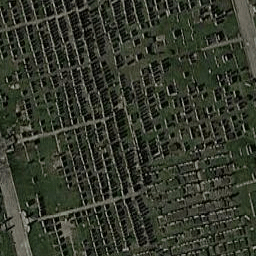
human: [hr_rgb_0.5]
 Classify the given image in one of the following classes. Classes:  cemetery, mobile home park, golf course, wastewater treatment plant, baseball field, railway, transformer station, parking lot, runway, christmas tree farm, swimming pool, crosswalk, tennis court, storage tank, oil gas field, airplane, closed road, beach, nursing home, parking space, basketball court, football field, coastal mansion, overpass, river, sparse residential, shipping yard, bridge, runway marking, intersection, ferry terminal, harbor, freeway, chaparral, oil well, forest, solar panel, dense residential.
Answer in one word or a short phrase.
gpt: cemetery